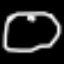
Label: clock